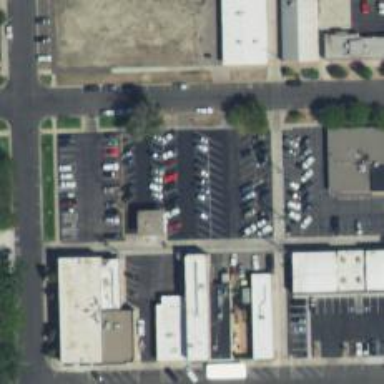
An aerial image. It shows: Parking space.